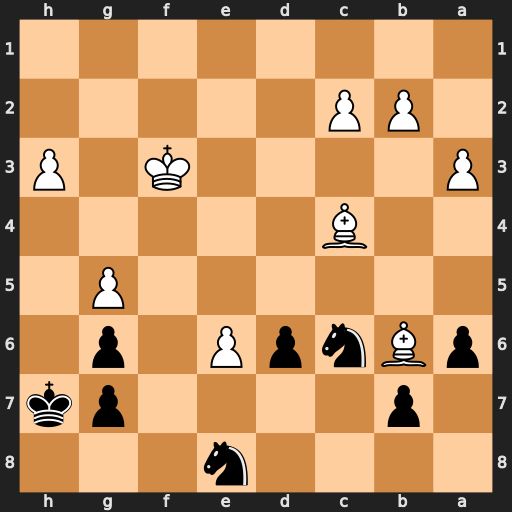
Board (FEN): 4n3/1p4pk/pBnpP1p1/6P1/2B5/P4K1P/1PP5/8
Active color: b
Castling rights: -
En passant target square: -
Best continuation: Ne5+ Ke4 Nxc4